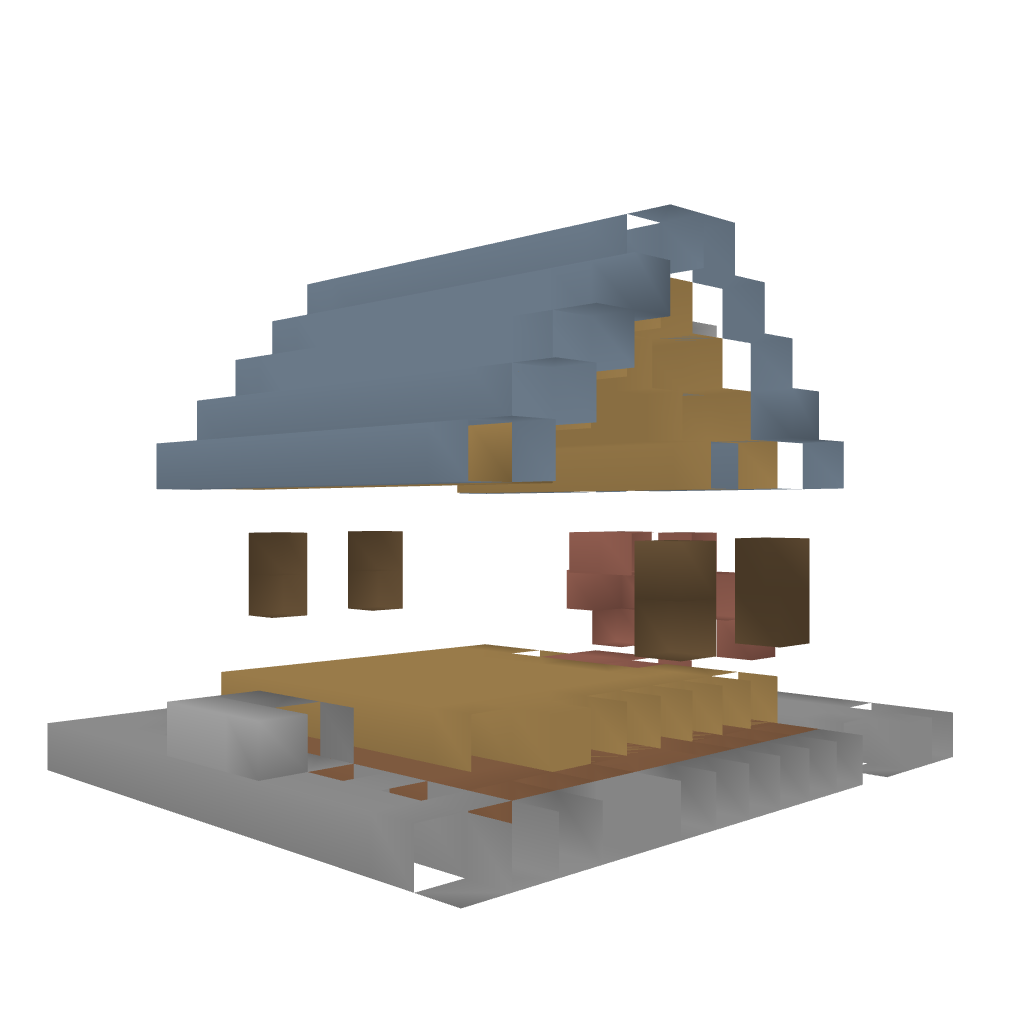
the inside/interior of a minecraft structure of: Small Brick House